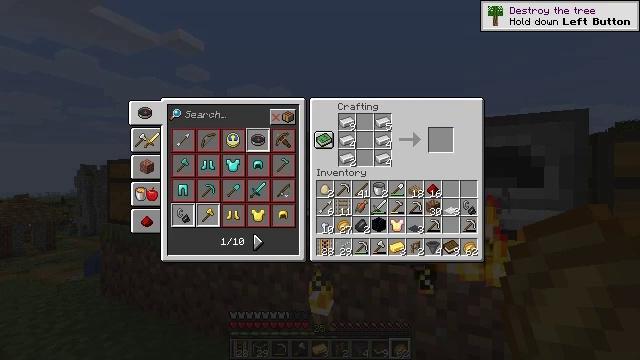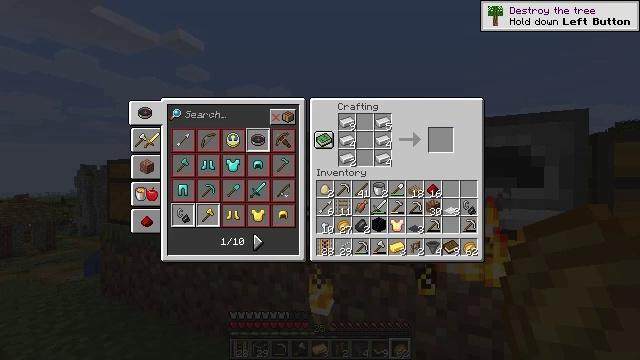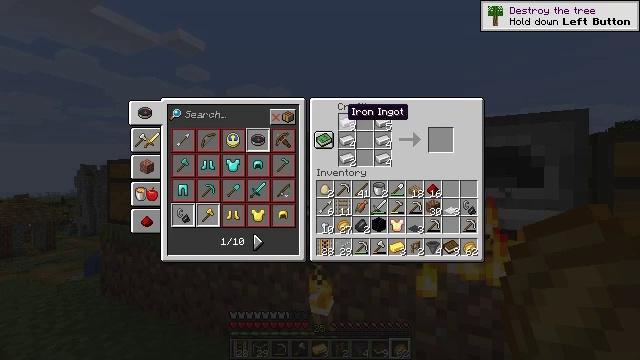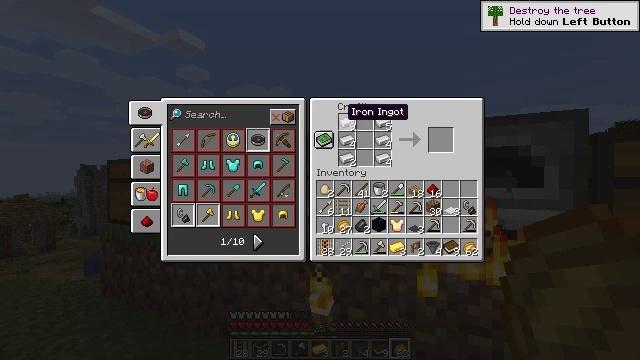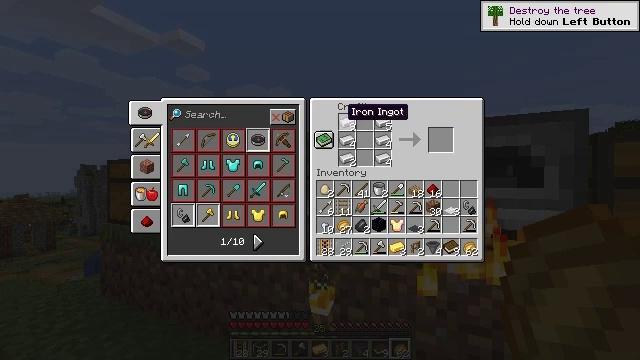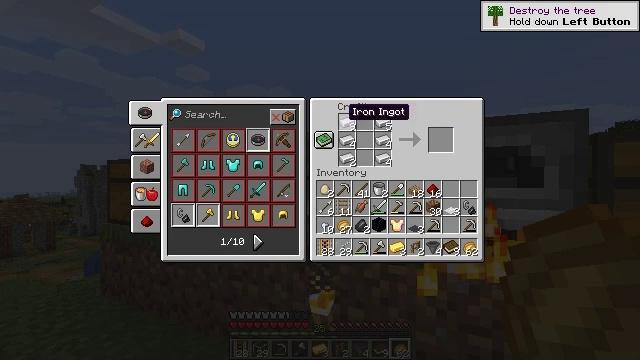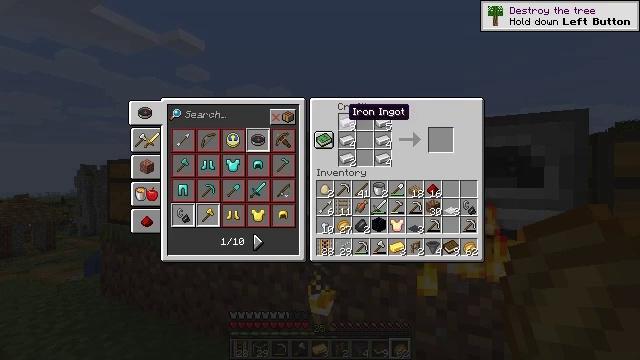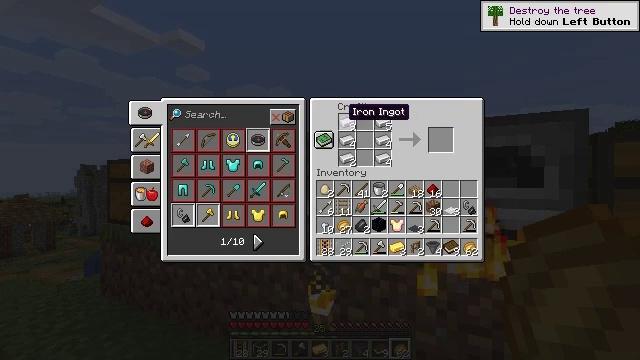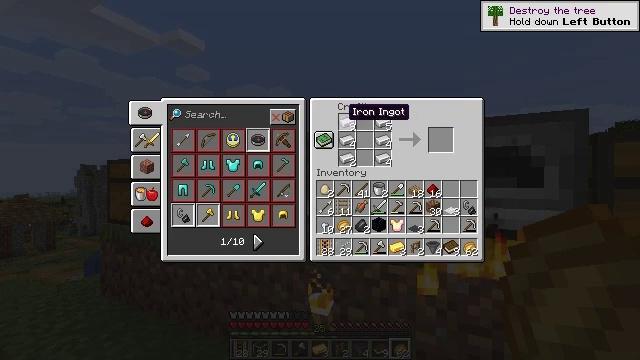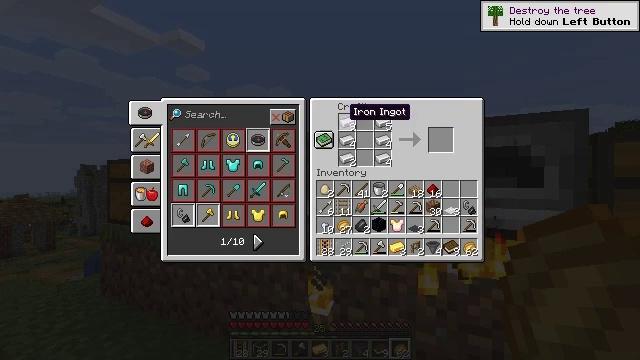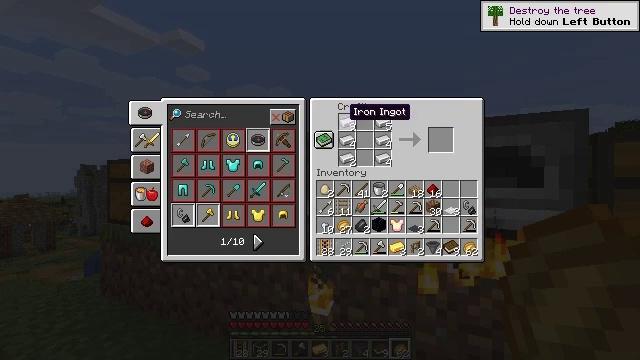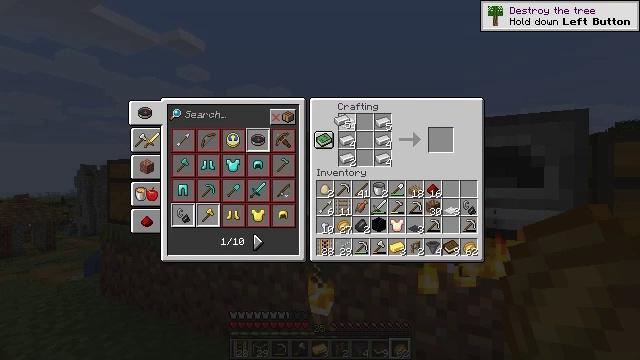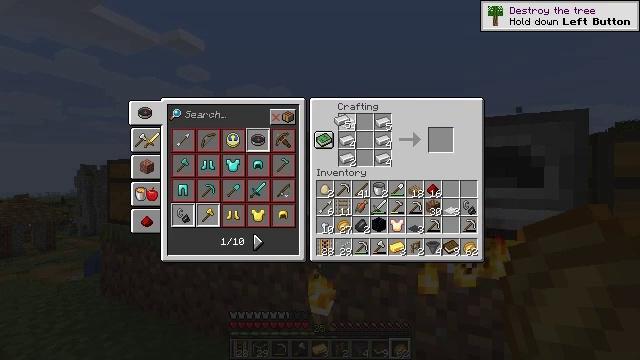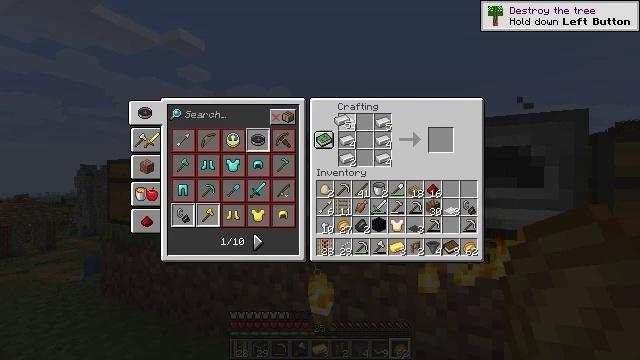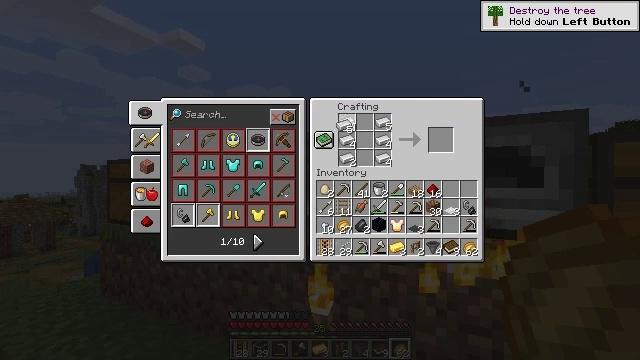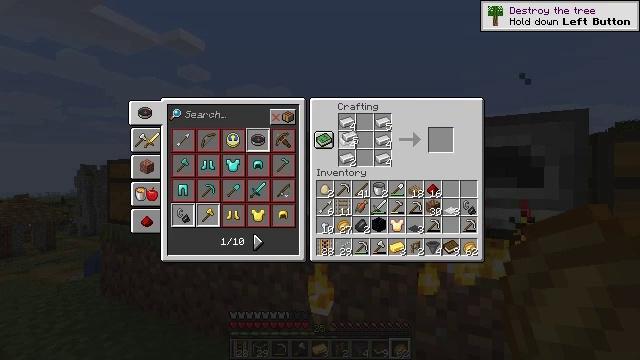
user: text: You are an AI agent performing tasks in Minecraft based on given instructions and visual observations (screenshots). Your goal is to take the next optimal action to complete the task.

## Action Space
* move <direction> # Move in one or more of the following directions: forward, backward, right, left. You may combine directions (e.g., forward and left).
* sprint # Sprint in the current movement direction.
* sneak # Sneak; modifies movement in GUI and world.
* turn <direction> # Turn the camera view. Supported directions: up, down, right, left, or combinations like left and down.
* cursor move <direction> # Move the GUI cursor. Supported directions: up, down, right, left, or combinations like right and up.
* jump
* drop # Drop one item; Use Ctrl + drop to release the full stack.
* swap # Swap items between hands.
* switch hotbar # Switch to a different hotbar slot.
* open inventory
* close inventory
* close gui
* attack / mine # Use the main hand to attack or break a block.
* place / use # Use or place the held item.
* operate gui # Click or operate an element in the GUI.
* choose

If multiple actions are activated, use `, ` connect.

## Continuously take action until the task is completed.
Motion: motion action
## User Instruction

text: Combine iron ingots and a stick on the crafting table to make a rail.
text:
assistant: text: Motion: no_op
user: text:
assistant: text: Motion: no_op
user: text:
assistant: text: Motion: no_op
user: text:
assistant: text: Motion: no_op
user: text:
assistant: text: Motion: no_op
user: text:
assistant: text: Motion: no_op
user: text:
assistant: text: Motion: no_op
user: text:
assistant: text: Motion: no_op
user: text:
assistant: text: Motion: no_op
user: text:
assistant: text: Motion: no_op
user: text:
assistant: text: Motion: choose
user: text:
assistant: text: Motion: choose
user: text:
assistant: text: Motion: choose
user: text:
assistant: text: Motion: no_op
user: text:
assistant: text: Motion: cursor move down
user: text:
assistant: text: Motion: no_op
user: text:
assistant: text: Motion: no_op
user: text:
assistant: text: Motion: no_op
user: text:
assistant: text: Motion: no_op
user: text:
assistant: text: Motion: no_op
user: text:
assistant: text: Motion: no_op
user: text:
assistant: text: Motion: no_op
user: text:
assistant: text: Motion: no_op
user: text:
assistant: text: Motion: no_op
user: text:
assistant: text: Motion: no_op
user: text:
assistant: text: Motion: choose
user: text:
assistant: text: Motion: choose
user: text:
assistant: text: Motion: no_op
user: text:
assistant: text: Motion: cursor move down
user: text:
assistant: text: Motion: no_op